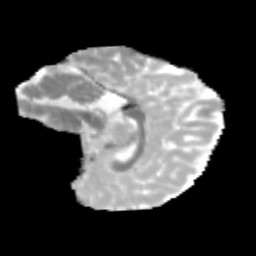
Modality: MD
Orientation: sagittal
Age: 9
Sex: female
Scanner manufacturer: siemens
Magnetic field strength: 3 T
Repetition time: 3.8 s
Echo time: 0.07 s